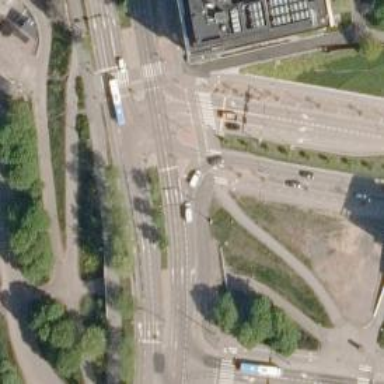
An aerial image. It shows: Asphalt cycleway.